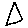
Label: triangle